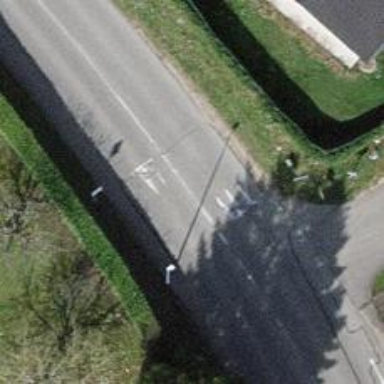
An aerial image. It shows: Traffic calming hump on the road.